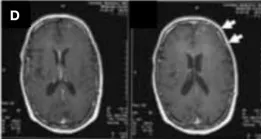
T1 post-gadolinium images. Of the patient at increasing days post-admission (P. Double arrows in (B,D,F) demonstrate decreasing left frontal sulcal effacement and increasing size of the left frontal enhancing lesion.
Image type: radiology (mri)